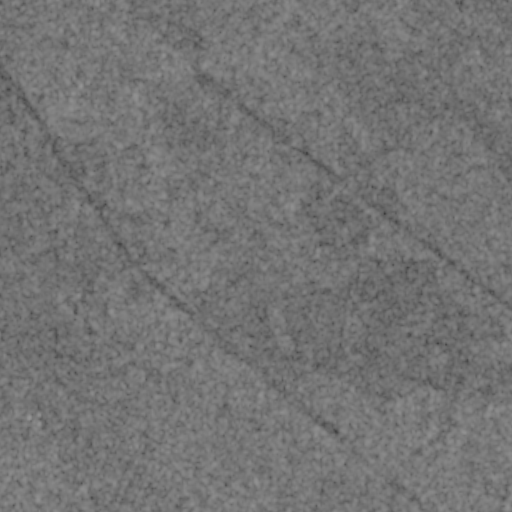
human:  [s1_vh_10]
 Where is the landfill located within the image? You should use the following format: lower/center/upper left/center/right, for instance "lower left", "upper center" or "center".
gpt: The landfill is located in the lower left of the image.
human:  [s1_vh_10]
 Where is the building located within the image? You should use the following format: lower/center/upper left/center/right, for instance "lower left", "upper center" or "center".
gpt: The building is located in the upper right of the image.
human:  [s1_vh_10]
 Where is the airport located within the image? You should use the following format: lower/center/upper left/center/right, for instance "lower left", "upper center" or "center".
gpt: There is no airport in the image.

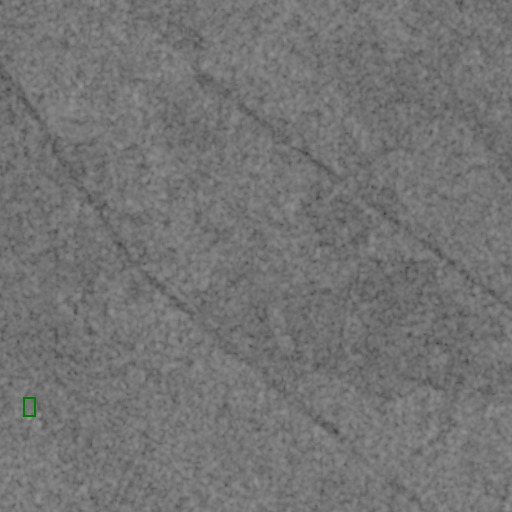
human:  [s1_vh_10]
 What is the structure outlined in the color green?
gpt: The structure outlined in green is a landfill.
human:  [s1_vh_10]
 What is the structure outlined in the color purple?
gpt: There is no purple outline.